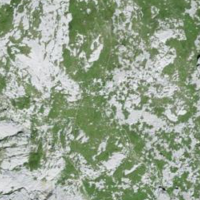
EUNIS habitat code: 23
Species observed at this site:
Veronica aphylla